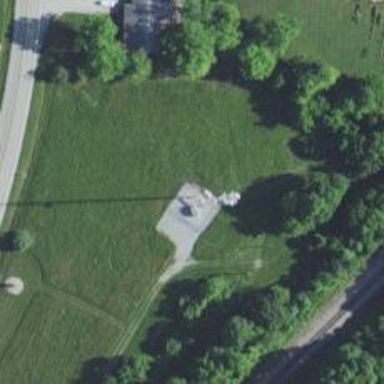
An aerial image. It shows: Mast tower used for communication.